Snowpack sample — Loveland Pass, Silver Plume, Colorado, USA (2/11/26, 12:00 PM MST)
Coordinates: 39.663, -105.886
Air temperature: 35 °F
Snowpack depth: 82 cm
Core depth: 30 cm
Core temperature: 28.4 °F
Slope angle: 13°, slope face: 12°
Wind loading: high
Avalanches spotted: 1
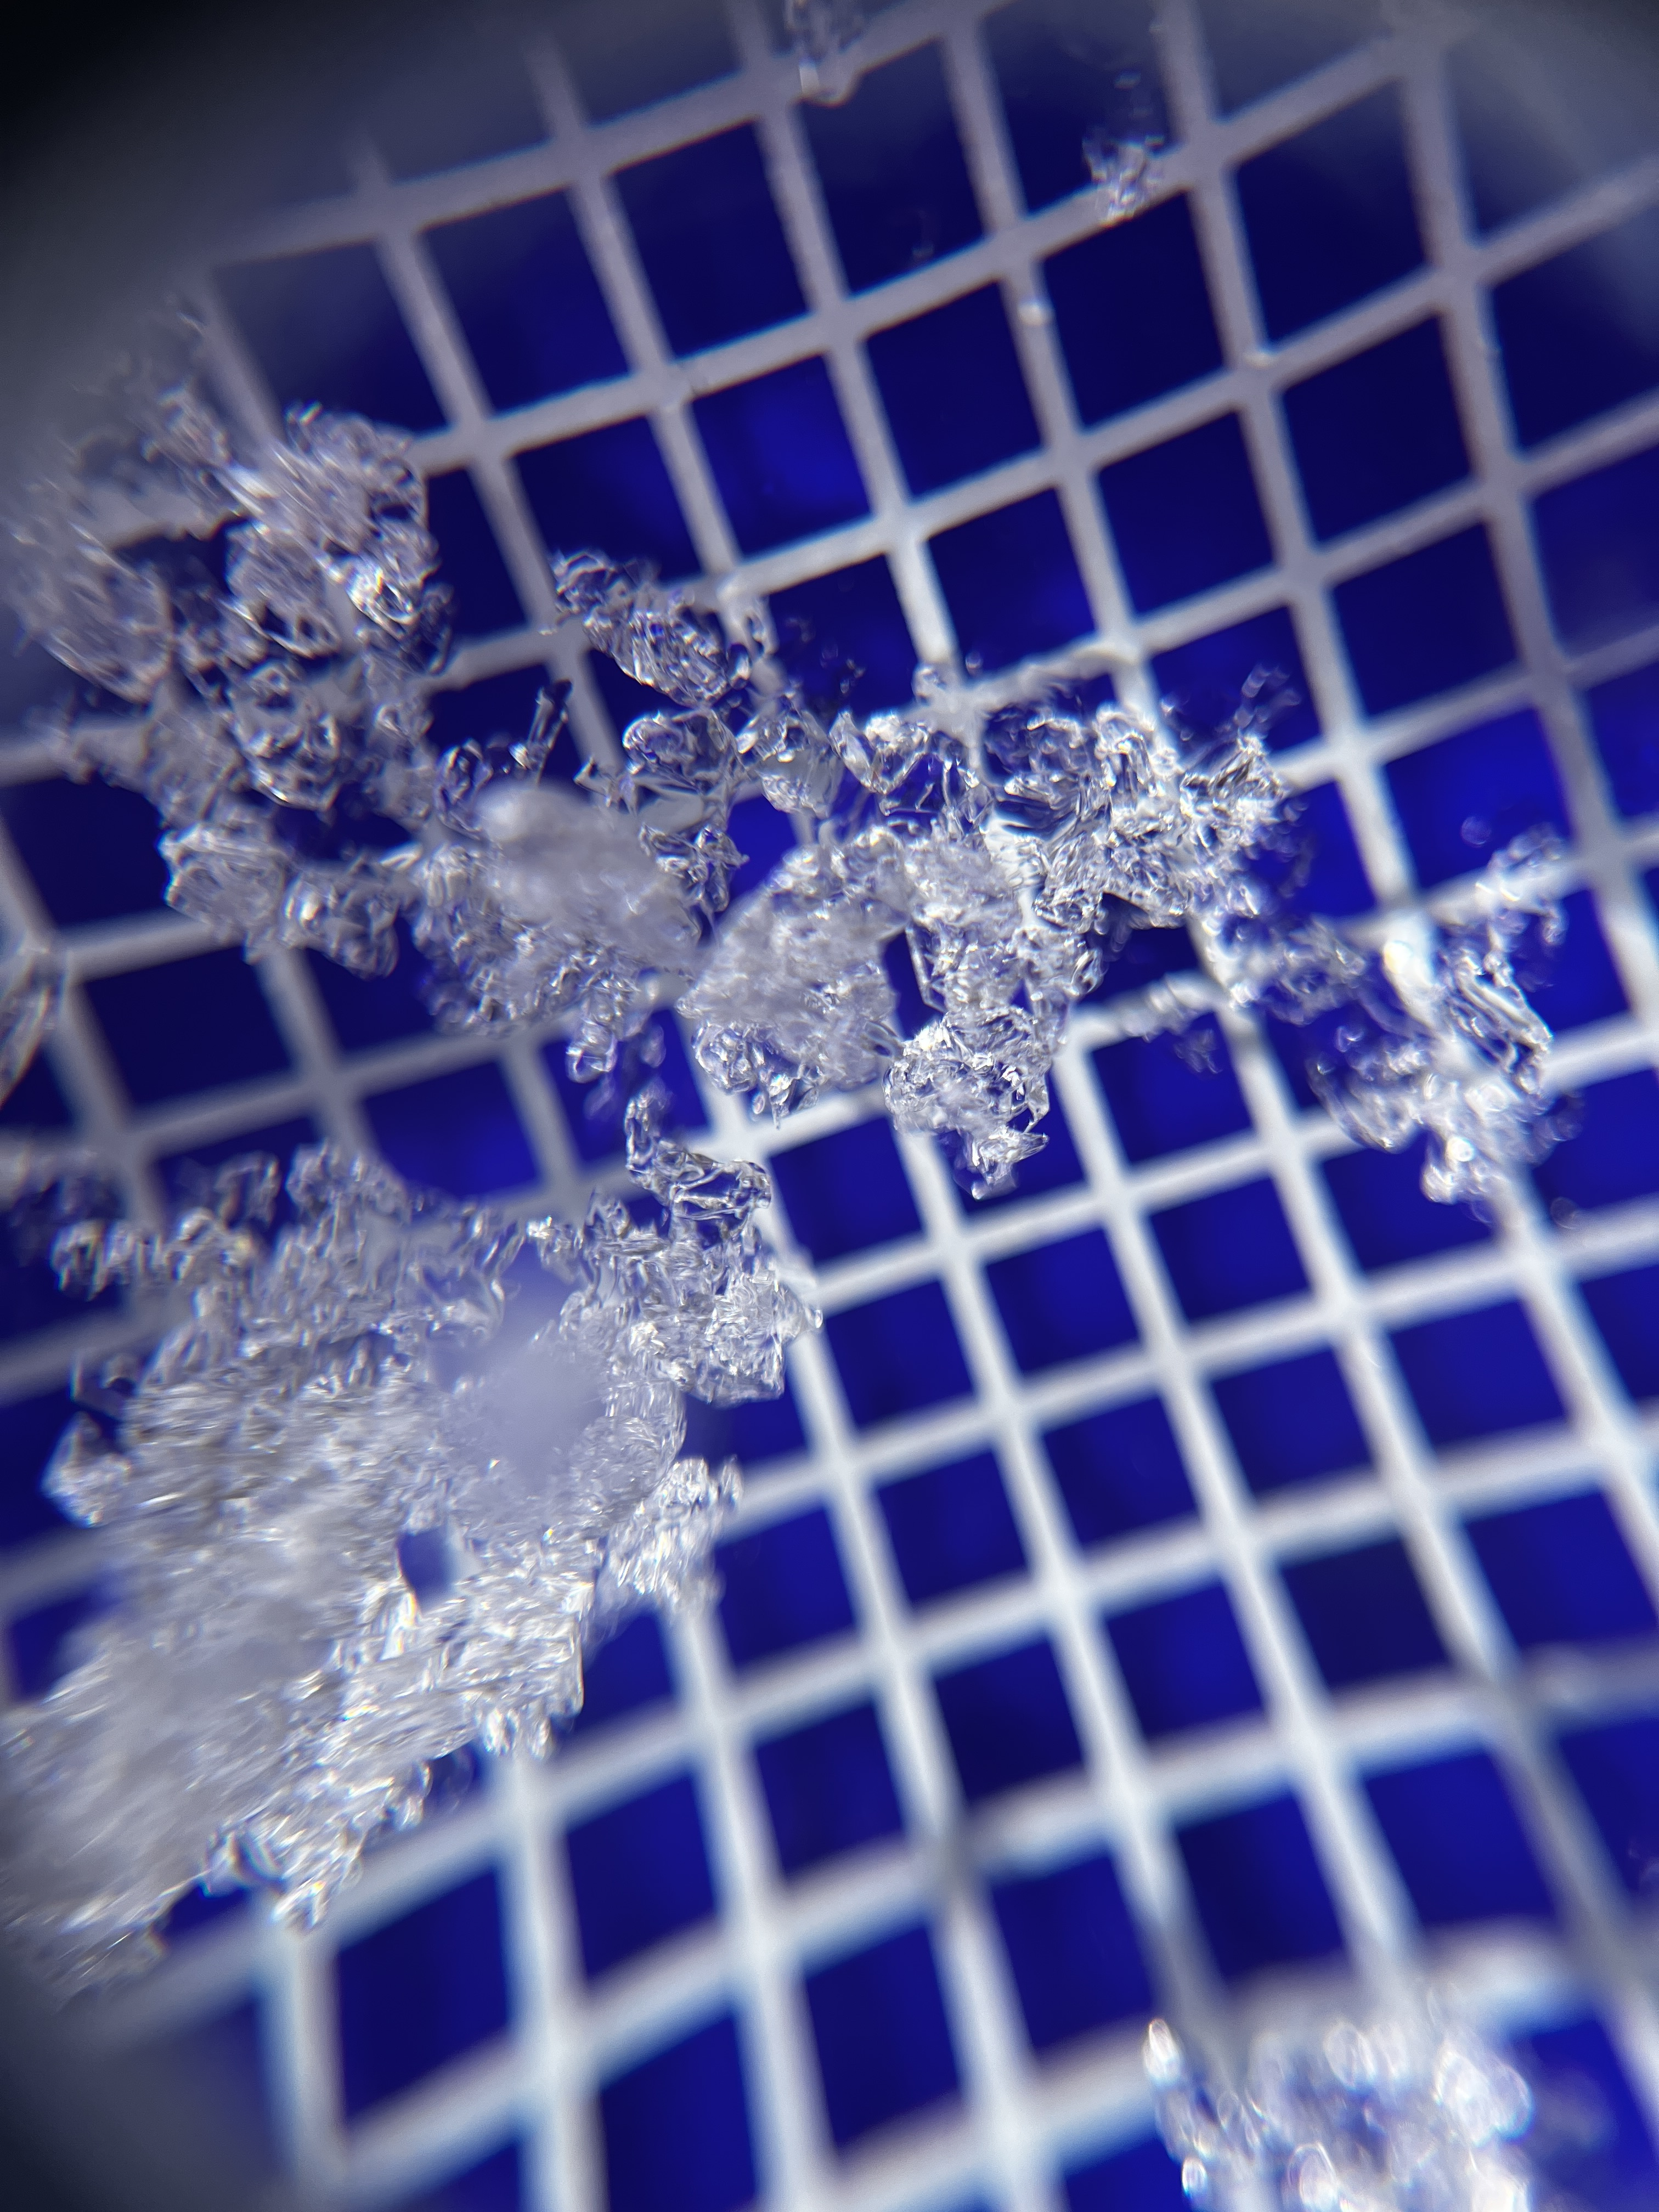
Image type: magnified_profile
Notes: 1 small avalanche spotted on the north side of the bowl, lots of wind loading